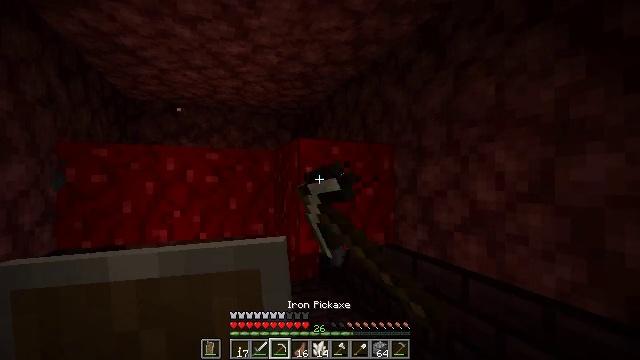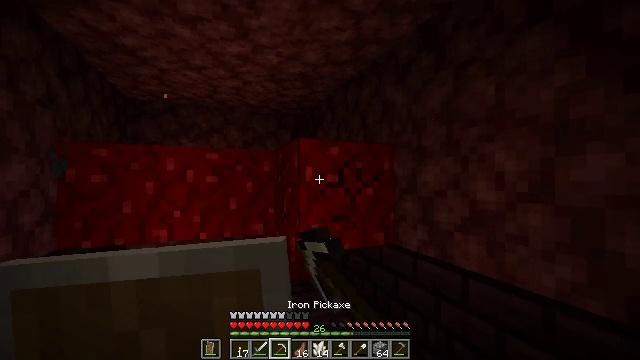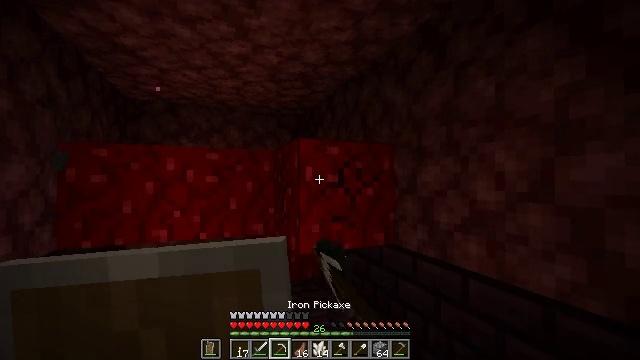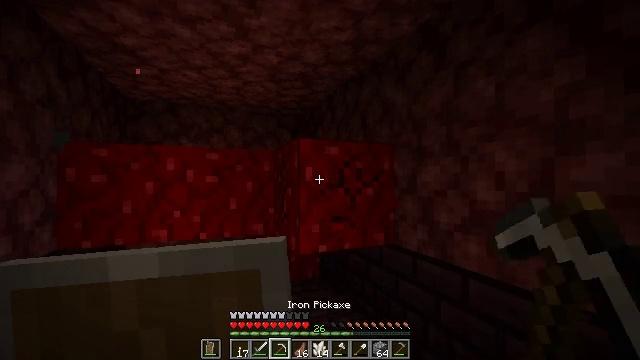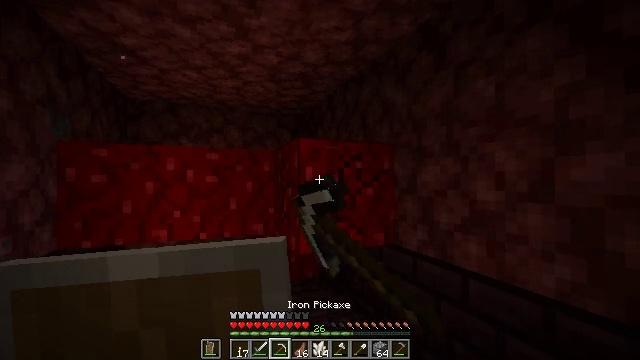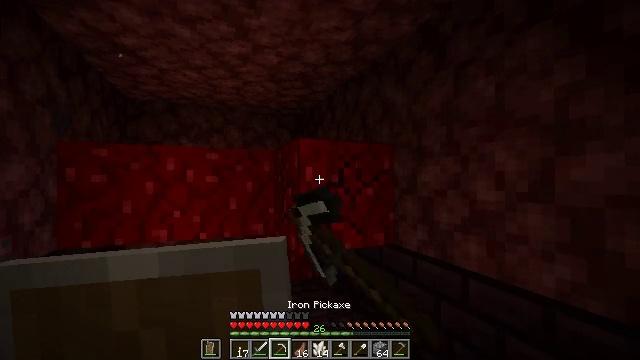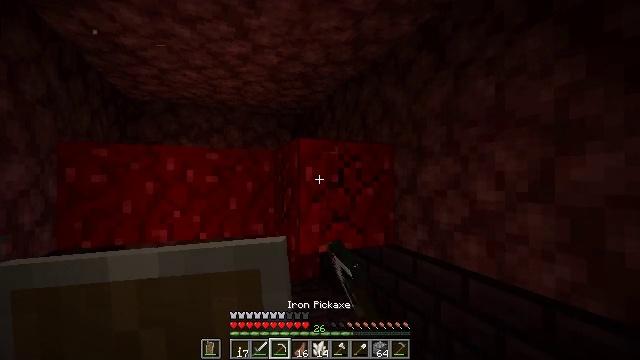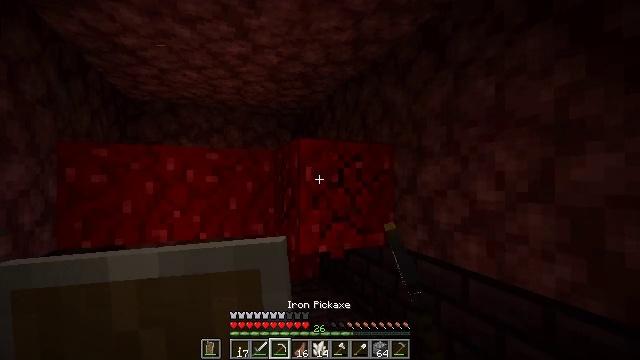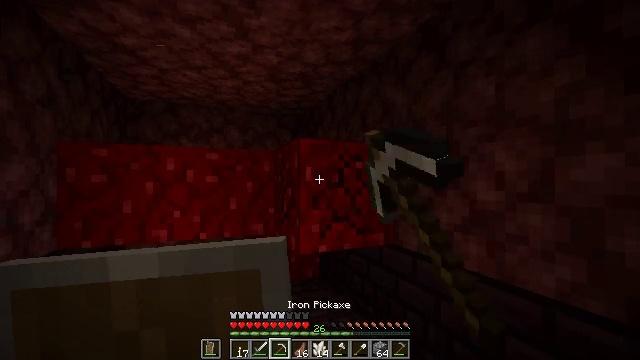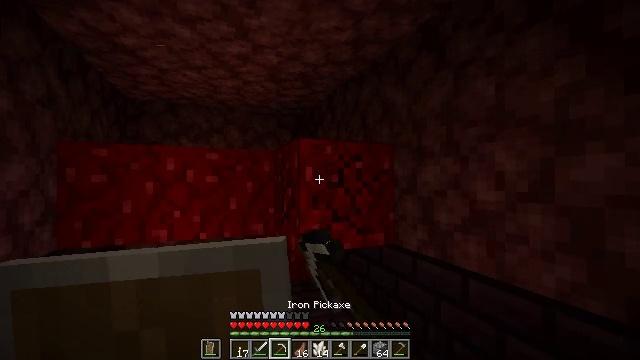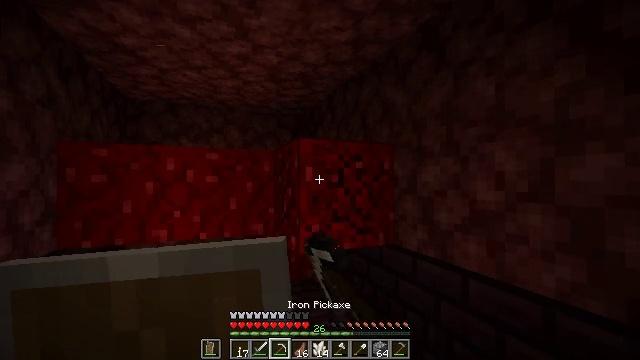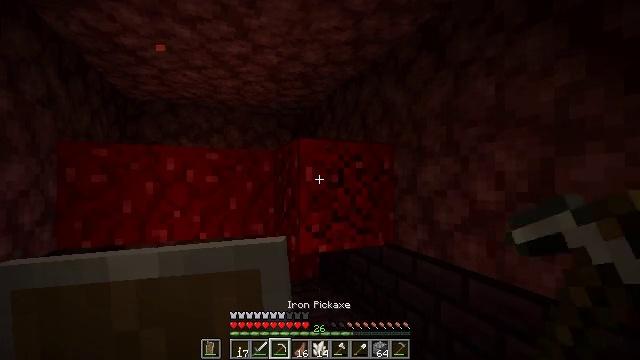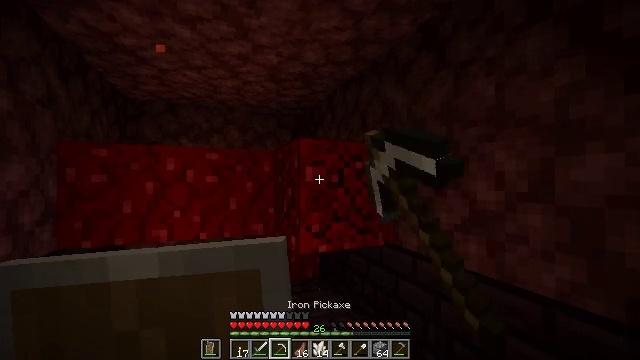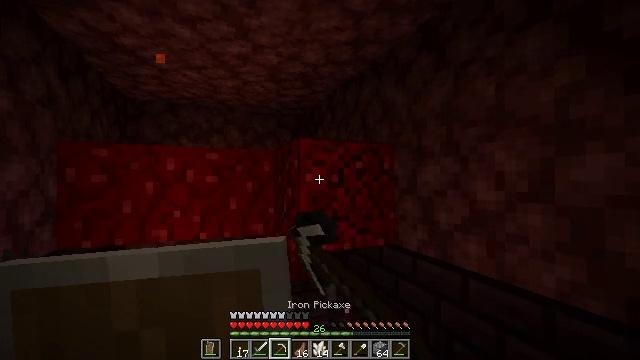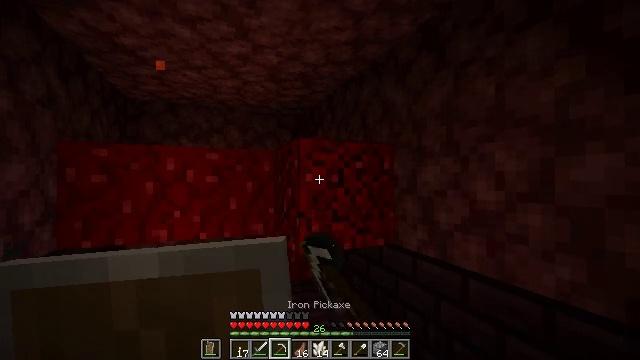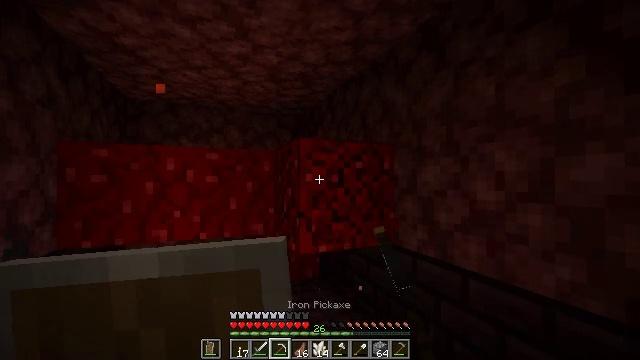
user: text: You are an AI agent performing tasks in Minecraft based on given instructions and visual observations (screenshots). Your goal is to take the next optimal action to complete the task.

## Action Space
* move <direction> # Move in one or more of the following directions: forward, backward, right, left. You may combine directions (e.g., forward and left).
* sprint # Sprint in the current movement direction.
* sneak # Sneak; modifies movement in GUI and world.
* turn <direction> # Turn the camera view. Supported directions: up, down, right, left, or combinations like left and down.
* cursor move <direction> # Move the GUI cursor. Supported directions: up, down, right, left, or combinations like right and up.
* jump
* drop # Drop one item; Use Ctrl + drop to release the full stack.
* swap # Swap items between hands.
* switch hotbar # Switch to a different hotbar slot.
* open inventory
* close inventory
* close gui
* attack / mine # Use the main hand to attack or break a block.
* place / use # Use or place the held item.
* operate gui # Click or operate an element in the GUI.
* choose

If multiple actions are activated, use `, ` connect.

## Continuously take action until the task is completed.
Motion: motion action
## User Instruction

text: Harvest nether wart blocks for resources.
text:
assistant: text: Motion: attack / mine
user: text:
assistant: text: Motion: attack / mine
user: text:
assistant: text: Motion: attack / mine
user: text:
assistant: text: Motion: attack / mine
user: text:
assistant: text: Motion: attack / mine
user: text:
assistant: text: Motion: attack / mine
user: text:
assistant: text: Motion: attack / mine
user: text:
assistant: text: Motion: attack / mine
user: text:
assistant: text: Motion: attack / mine
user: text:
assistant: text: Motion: attack / mine
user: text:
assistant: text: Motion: attack / mine
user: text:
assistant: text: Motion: attack / mine
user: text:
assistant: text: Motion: attack / mine
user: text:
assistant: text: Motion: attack / mine
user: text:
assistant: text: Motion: attack / mine
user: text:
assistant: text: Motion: attack / mine
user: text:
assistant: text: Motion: turn left and down, attack / mine
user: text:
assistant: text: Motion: attack / mine
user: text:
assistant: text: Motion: attack / mine
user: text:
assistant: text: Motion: attack / mine
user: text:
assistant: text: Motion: attack / mine
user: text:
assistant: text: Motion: move forward, attack / mine
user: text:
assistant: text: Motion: move forward and move right, turn left and down, attack / mine
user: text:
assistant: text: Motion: move forward and move right, turn left and down, attack / mine
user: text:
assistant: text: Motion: move forward and move right, turn left, attack / mine
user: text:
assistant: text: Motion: attack / mine
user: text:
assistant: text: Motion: attack / mine
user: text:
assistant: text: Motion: attack / mine
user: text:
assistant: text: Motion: attack / mine
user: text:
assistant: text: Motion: attack / mine